Interaction volume radius: 5 \u00c5
Interaction volume height: 10 \u00c5
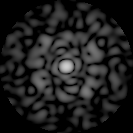
Disorder parameter: 0.8756